Aerial crown-view tile of a tropical tree (Barro Colorado Island, Panama), acquired 20240918:
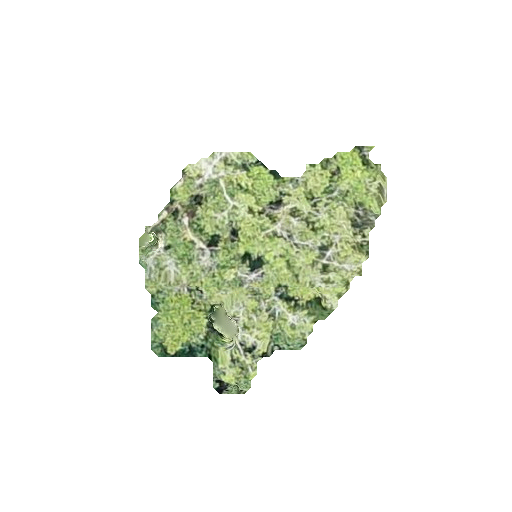
Species: Poulsenia armata
GBIF accepted scientific name: Poulsenia armata
Crown area: 62.536 m²